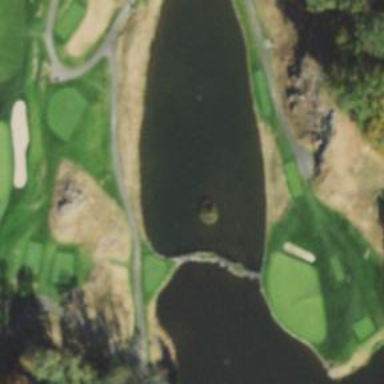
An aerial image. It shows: Scenic view of water hazard on golf course. The natural water feature adds beauty to the landscape.